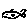
Label: fish